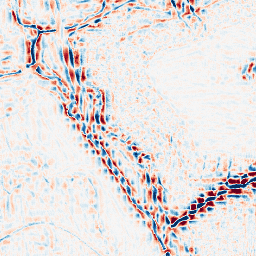
Category: wavelet
Decomposition family: wavelet_reverse_biorthogonal
Decomposition parameters: wavelet: rbio5.5
level: 3
Upsampling method: fft_zeropad
Upsampling parameters: scale: 4
Upsampling scale: 4